Question: I've problems to detect if there are new rows in a DataTable 'Email_Total' that is yet not imported into 'ContactDetail'.
'''
Dim srcUnique = From row In src.Email_Total
Select row.ticket_id, row.interaction, row.modified_time
Dim destUnique = From row In dest.ContactDetail
Where row.ContactRow.ContactTypeRow.idContactType = emailContactTypeID
Select row.ContactRow.Ticket_ID, row.Interaction, row.ModifiedAt
Dim diff = srcUnique.Except(destUnique)
Dim needUpdate = diff.Any
'''
I have to compare the data on multiple columns because the ID is not equal in both tables.
This works until i've added 'row.modified_time'/'row.ModifiedAt' columns(both DateTime) to the select, because rows are only unique if all three values are equal. If i add the the date-column as third argument the compiler shows following error(on 'srcUnique.Except(destUnique)'):
'<anonymous type>''<anonymous type>''<anonymous type''anonymous type'
The strange thing is that the error is also shown when i remove the 'row.Interaction'-column from the selects and leave only the 'Ticket_ID' and 'Modified_Time' but it works if i use the 'Ticket_ID' and 'Interaction' columns.
: 'src' and 'dest' are strong typed DataSets and the schema of both DataTables is slightly different, but i think that this issue is not only related to LINQ-to-DataSet.
: these are the datamodels(Ticket_ID int,Interaction int, ModifiedAt DateTime)

: (thanks to <URL>
'''
Dim srcUnique = From row In src.Email_Total
Select Ticket_ID = row.ticket_id, Interaction = row.interaction, ModifiedAt = row.modified_time
Dim destUnique = From row In dest.ContactDetail
Where row.ContactRow.ContactTypeRow.idContactType = emailContactTypeID
Select row.ContactRow.Ticket_ID, row.Interaction, row.ModifiedAt
'''
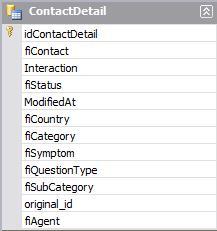
Answer: I don't speak VB... but in C# you'd need to make the spelling (including capitalization) and Types of all the property names are the same in order to get this to work:
i.e. this would fail
'''
var srcUnique = from row in src.Email_Total
select new { row.ticket_id, row.interaction, row.modified_time };
var destUnique = from row in dest.ContactDetail
where row.ContactRow.ContactTypeRow.idContactType == emailContactTypeID
select new { row.ContactRow.Ticket_ID, row.Interaction, row.ModifiedAt };
var diff = srcUnique.Except(destUnique);
'''
but this would succeed:
'''
var srcUnique = from row in src.Email_Total
select new { Ticket_ID = row.ticket_id, Interaction = row.interaction, ModifiedAt = row.modified_time };
var destUnique = from row in dest.ContactDetail
where row.ContactRow.ContactTypeRow.idContactType == emailContactTypeID
select new { row.ContactRow.Ticket_ID, row.Interaction, row.ModifiedAt };
var diff = srcUnique.Except(destUnique);
'''
(Assuming that the Types are the same)